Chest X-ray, PA view. Patient: 21 years old, sex M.
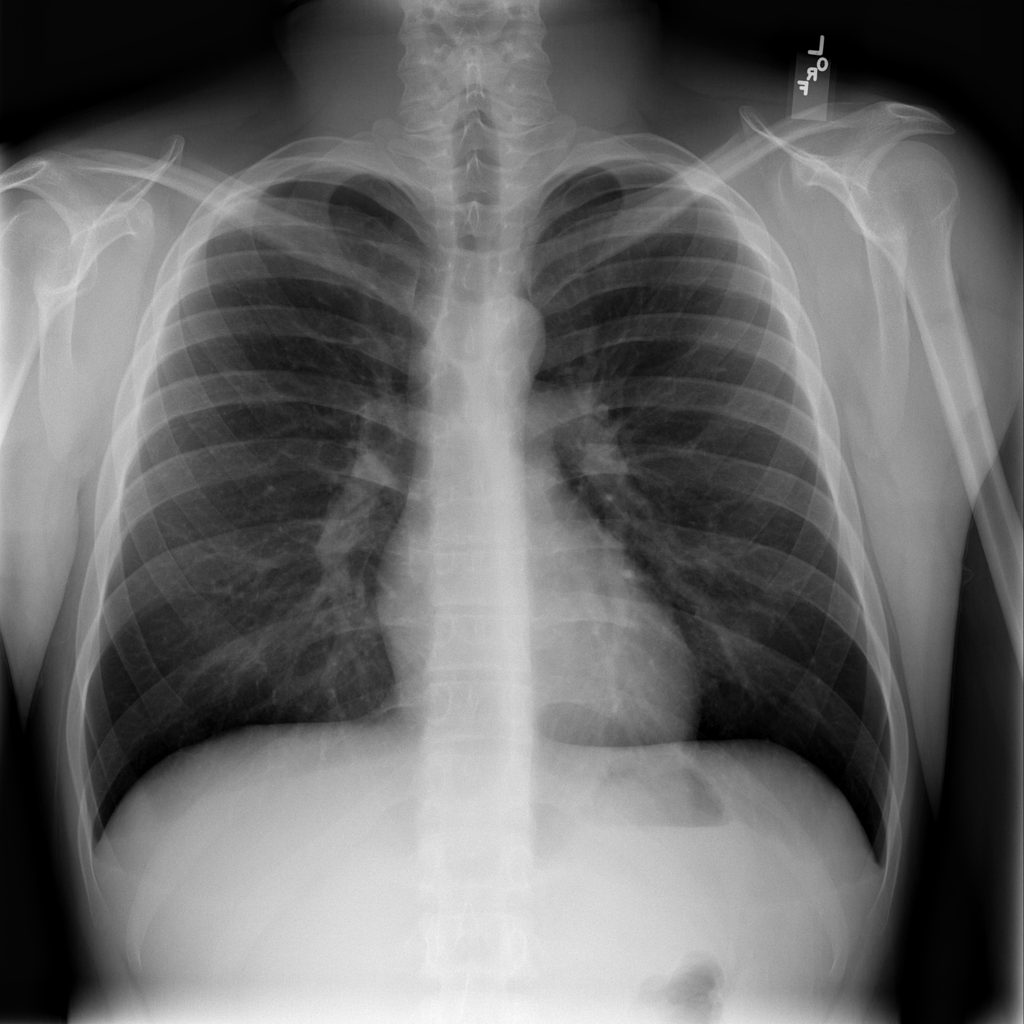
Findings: No Finding